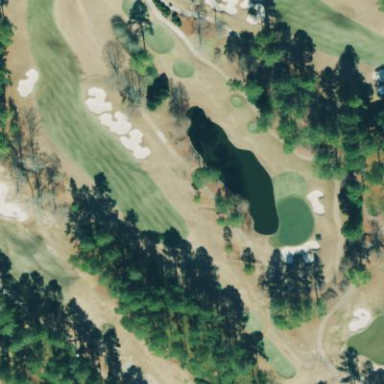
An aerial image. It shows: Golf rough area.